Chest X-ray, AP view. Patient: 41 years old, sex M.
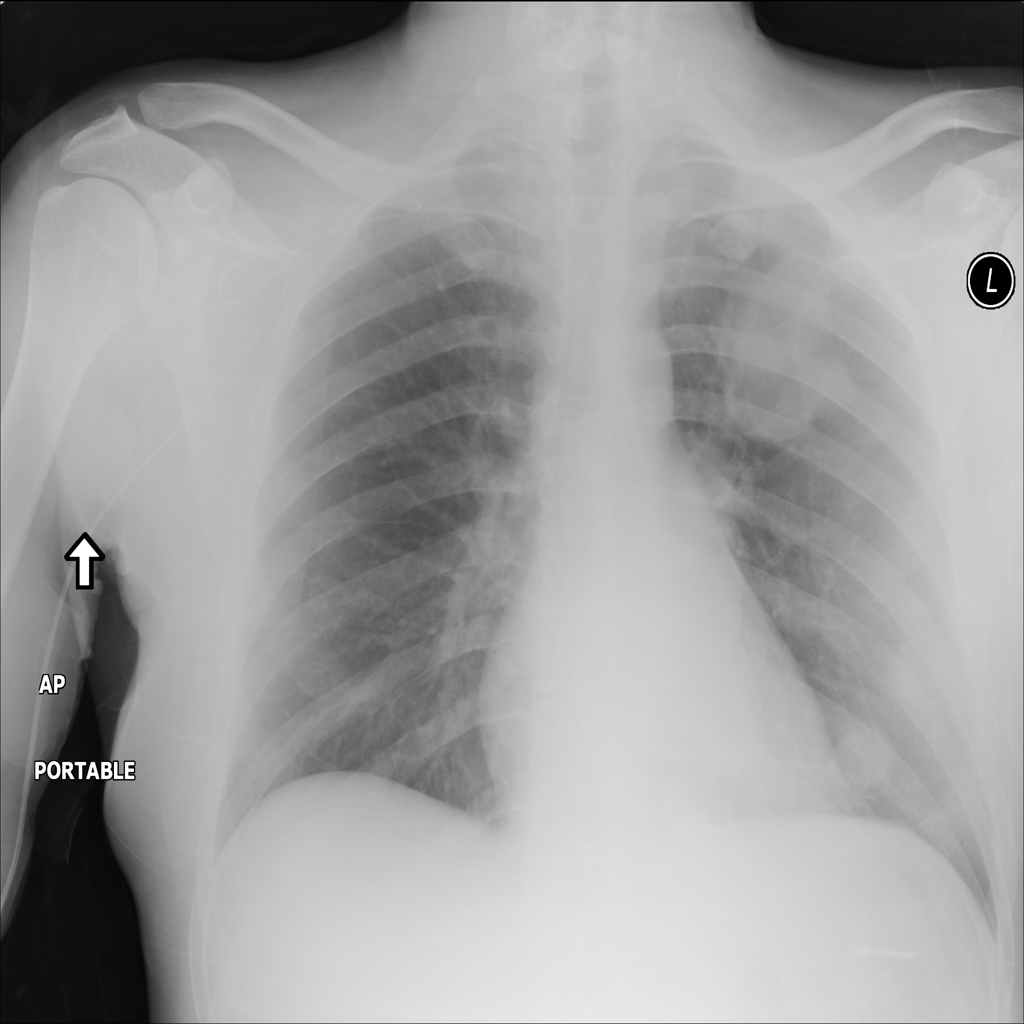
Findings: Mass